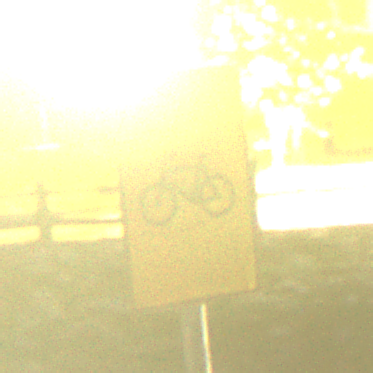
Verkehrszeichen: RadverkehrOhnePfeilsymbol
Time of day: Night
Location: Outdoor (Suburban)
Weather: Clear
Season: NotSpecified
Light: Artificial